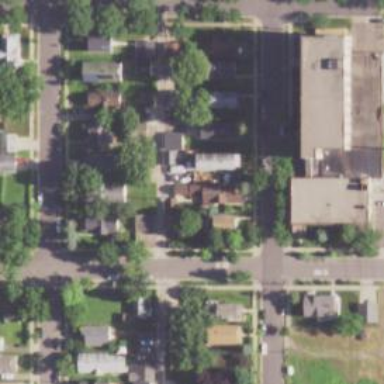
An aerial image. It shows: Neighborhood.